Field crop: maize
Growth stage: 2
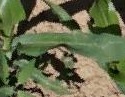
Species: maize